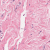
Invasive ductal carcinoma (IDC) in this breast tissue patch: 0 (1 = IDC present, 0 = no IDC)